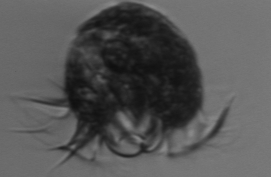
Label: Strombidium_capitatum